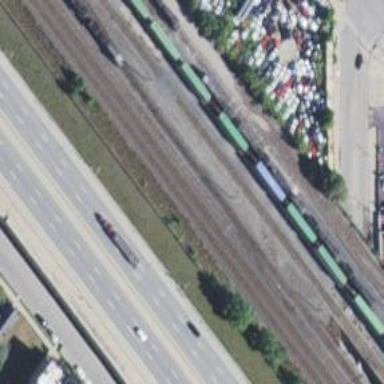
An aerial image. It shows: Railway siding with rails.